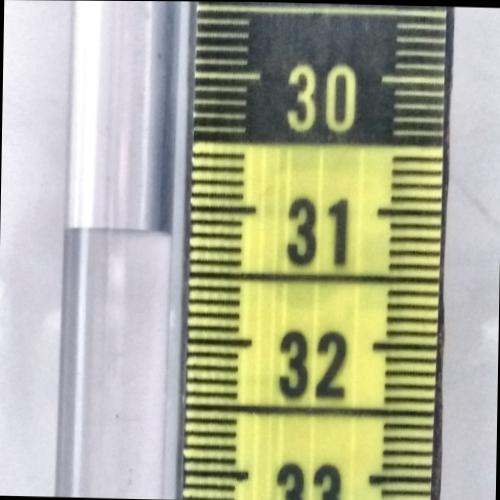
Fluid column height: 31.2 cm